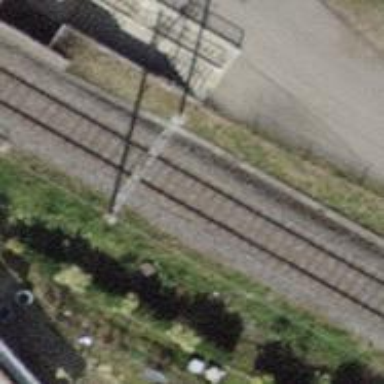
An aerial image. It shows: Solitary milestone along the railway.